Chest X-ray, PA view. Patient: 46 years old, sex F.
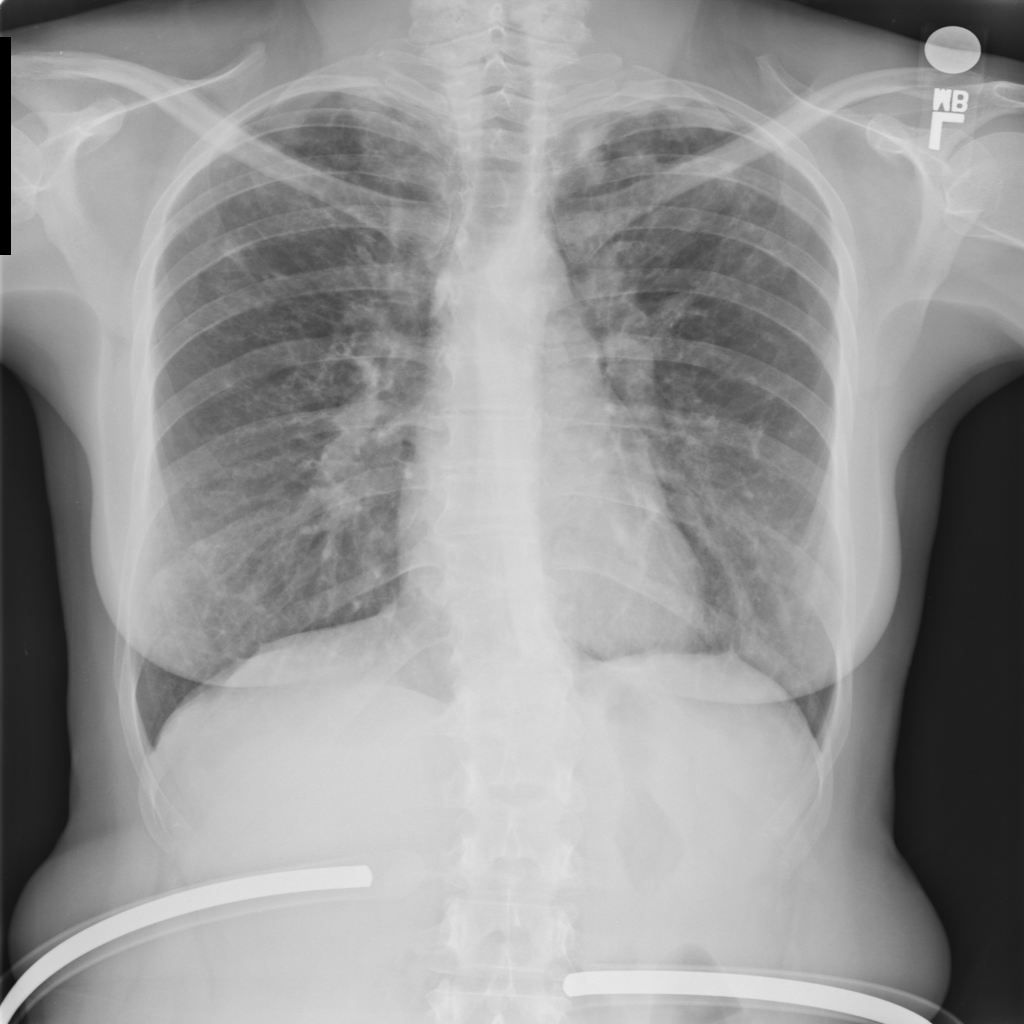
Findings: Fibrosis, Nodule